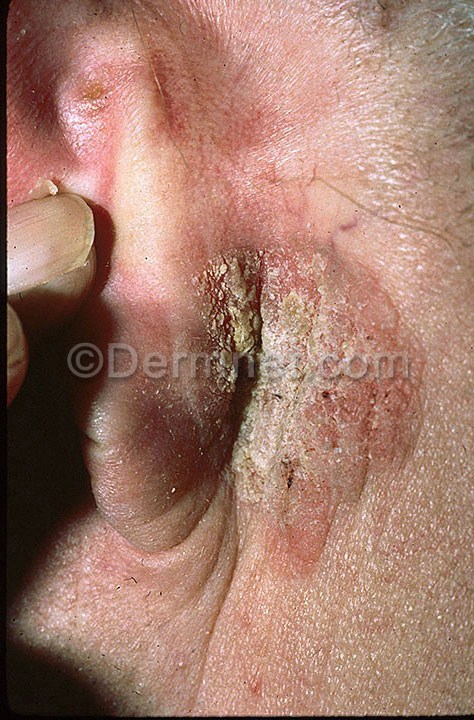
Disease: Actinic Keratosis Basal Cell Carcinoma and other Malignant Lesions